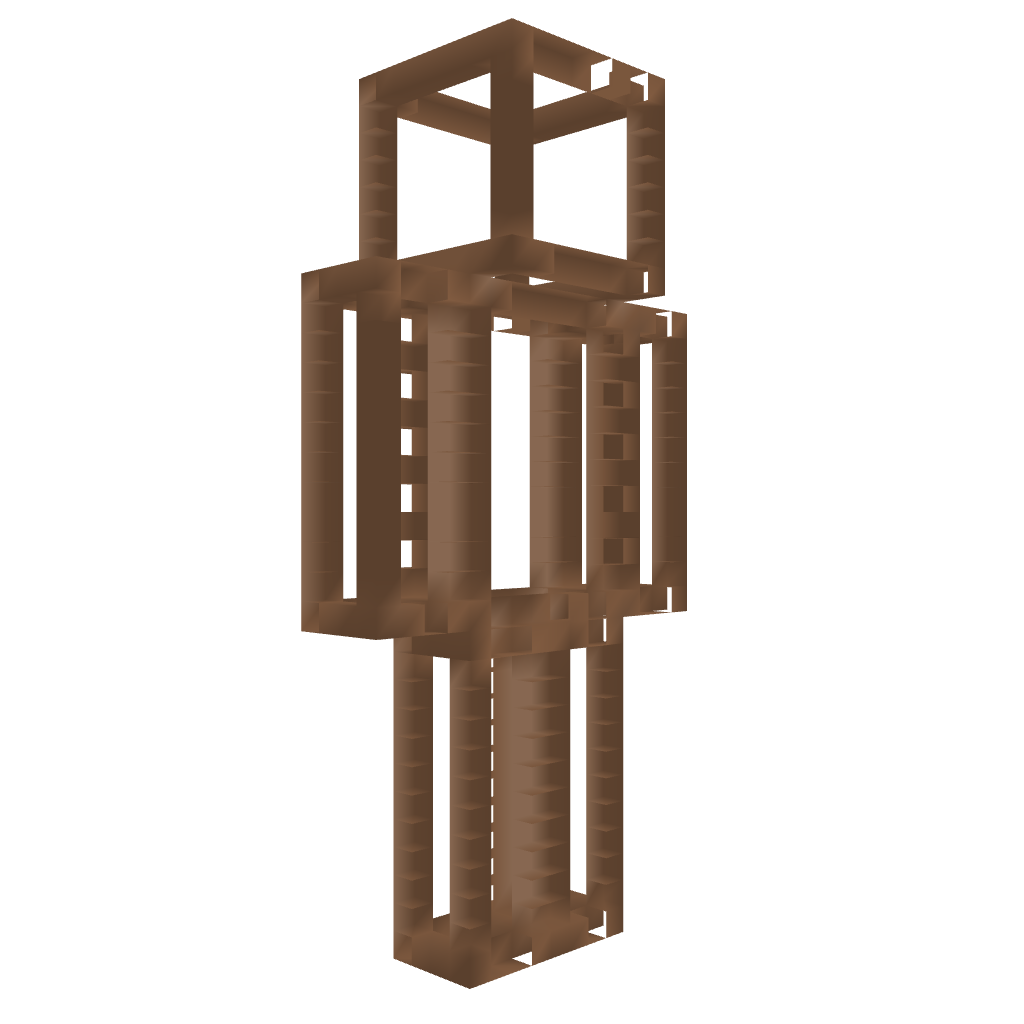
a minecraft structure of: Skin Pattern